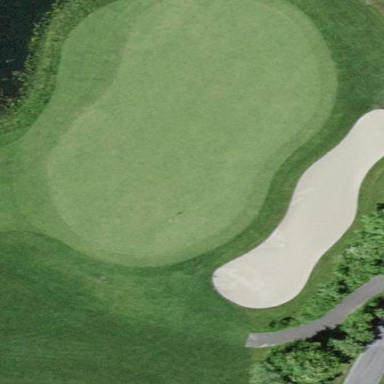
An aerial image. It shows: Golf green.